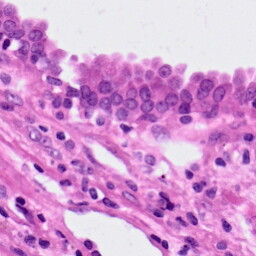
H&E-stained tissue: Lung